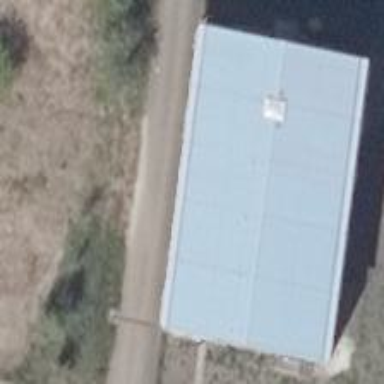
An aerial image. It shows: Building with flat grey roof dedicated to electricity.